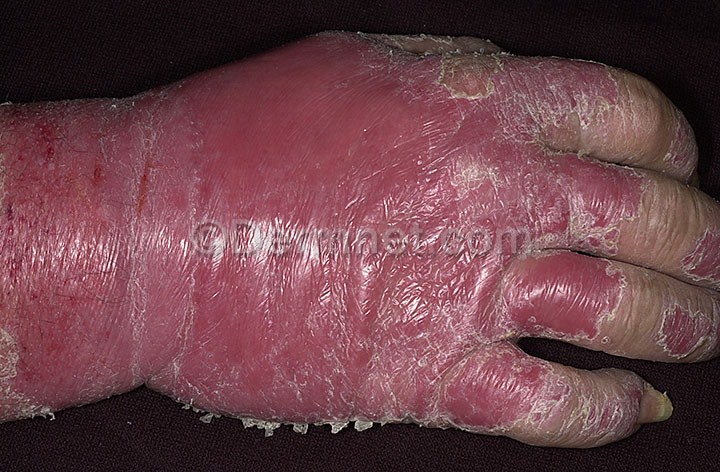
Disease: Psoriasis pictures Lichen Planus and related diseases